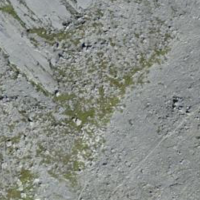
EUNIS habitat code: 48
Species observed at this site:
Dryas octopetala